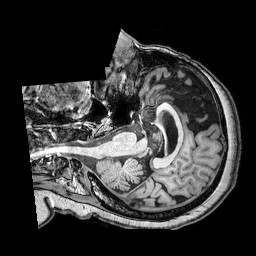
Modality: T1w
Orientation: axial
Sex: female
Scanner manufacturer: philips
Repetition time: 0.008175 s
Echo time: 0.00375 s